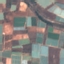
Land use / land cover class: PermanentCrop